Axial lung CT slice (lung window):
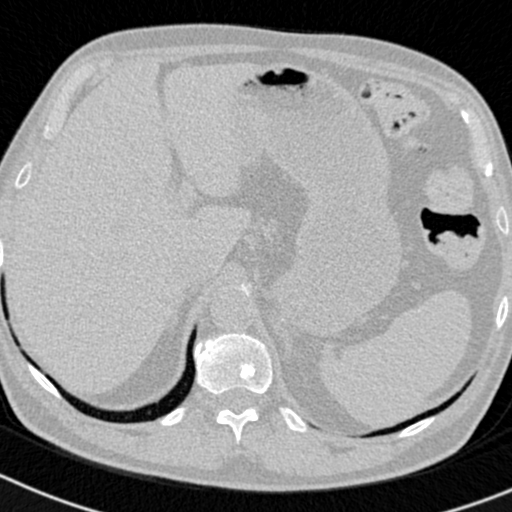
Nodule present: no